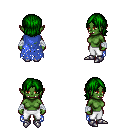
a pixel art fantasy rpg character, female body template, orc, green skin, blue tattered cape, white pants, green long bangs hairstyle, white cloth bandages, metal boots, four views (front, back, left, right), 2x2 character sprite sheet, small pixel art, hard edges, no anti-aliasing